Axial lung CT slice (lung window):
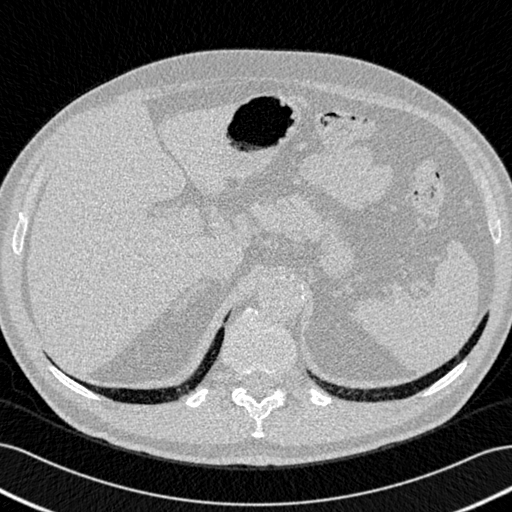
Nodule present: no